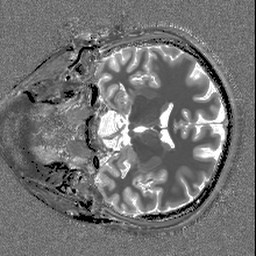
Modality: MP2RAGE
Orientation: coronal
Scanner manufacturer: siemens
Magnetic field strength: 6.98 T
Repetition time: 4.73 s
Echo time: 0.00191 s